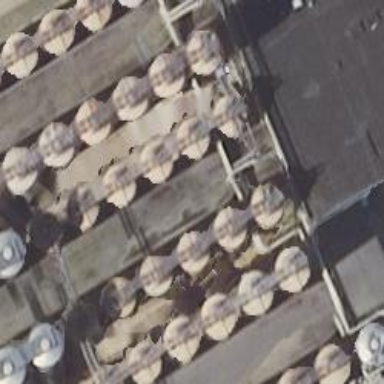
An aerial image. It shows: Storage tank that is man-made.